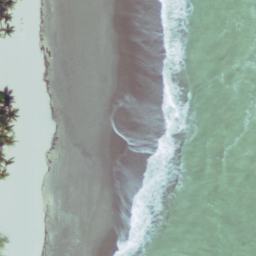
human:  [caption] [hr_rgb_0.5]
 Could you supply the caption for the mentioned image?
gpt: The beach is made of green water and white sands .

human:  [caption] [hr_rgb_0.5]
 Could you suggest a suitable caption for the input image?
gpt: Waves are slapping a white sand beach and some plants on the beach .

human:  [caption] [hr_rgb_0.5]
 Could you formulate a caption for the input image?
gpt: This is a beach with blue sea and white sands .

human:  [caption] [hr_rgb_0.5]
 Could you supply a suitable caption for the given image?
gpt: Waves are slapping a white sand beach throwing up white foam and some plants on the beach .

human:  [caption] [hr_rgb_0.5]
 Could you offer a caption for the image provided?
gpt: Violent waves beat a white sand beach and throw up white foams .